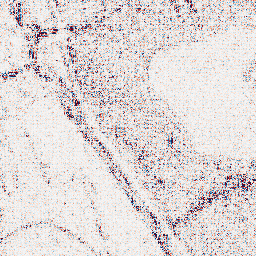
Category: wavelet
Decomposition family: wavelet_dwt
Decomposition parameters: wavelet: db8
level: 1
Upsampling method: nearest
Upsampling parameters: scale: 2
Upsampling scale: 2